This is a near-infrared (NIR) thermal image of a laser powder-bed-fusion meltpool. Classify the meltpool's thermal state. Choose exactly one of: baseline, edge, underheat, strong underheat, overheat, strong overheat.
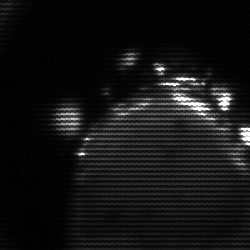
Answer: edge